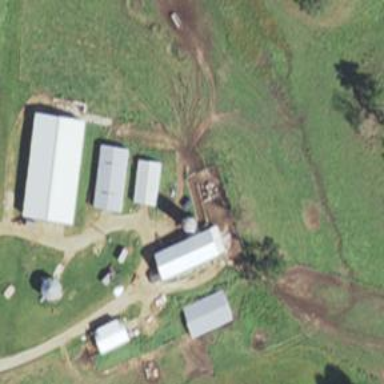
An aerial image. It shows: Silo.